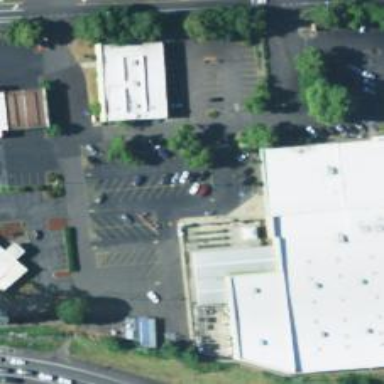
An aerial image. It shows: Parking space.